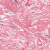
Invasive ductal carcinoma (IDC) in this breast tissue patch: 0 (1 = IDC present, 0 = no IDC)